Question: I have successively linked my Google Compute Engine console and Bitnami, as well as deployed a Ruby Stack. However, I wish to now move my Rails app onto the Ruby stack, but there is no documentation whatsoever on how to do so.
I am running Rails on Windows right now and therefore cannot use Passenger. Below is the file path of Bitnami Ruby stack, but there is no indication where to place the Rails files:

How can I deploy my Rails app onto Google Compute Engine/Bitnami?
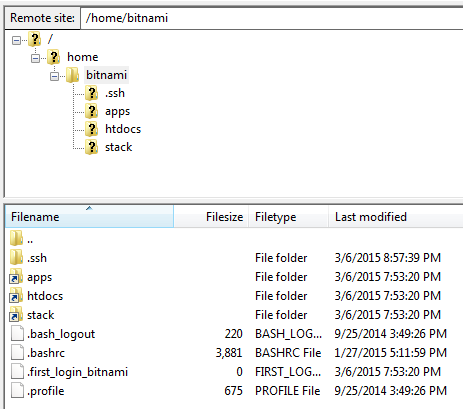
Answer: Bitnami developer here,
You can upload files to your Google Cloud Platform instance using a SFTP/SCP client. You can find more information about that our wiki entry at <URL>
Also, to deploy your custom Ruby on Rails application in your Bitnami Ruby Stack I recommend you to follow our guide at <URL> that will show you how to add your own Ruby on Rails application on top of the Bitnami Ruby Stack the same way as other Ruby on Rails applications are installed in Bitnami.
Best regards,
Gonzalo